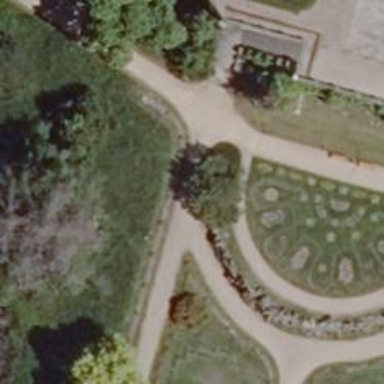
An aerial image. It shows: Path.